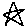
Label: star